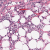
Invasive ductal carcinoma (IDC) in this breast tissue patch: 1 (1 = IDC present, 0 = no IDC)